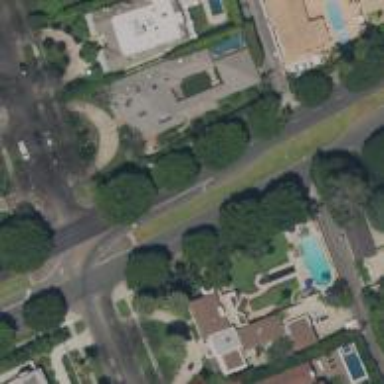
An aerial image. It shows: Secondary road bordered by residential properties.